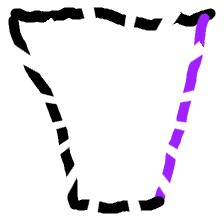
Shape: trapezoid